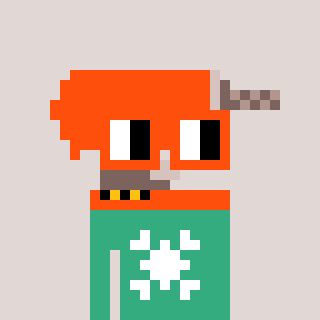
a pixel art character with square orange glasses, a drill-shaped head and a teal-colored body on a warm background